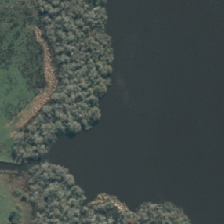
Land cover: lake_pond